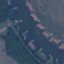
Land use / land cover: River